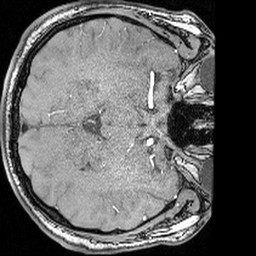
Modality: angio
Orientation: axial
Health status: ill
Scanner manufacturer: siemens
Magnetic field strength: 3 T
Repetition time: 0.022 s
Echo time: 0.00395 s